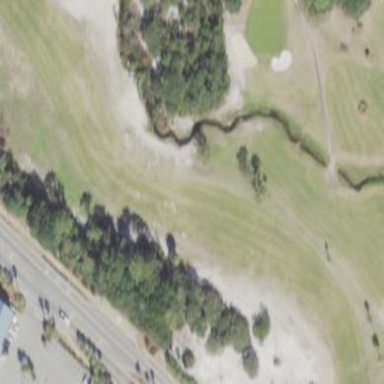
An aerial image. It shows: Grassy area designated as golf fairway.